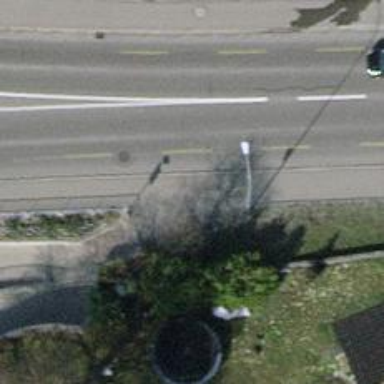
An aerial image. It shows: Road with steps.